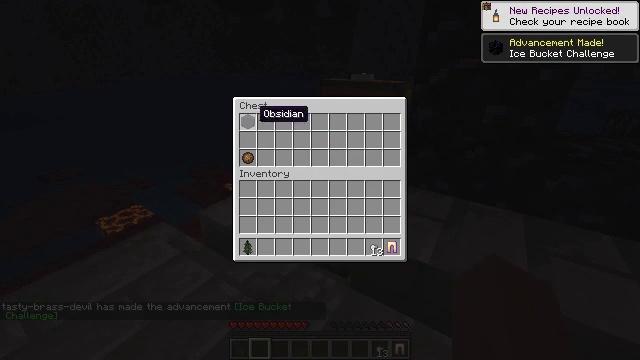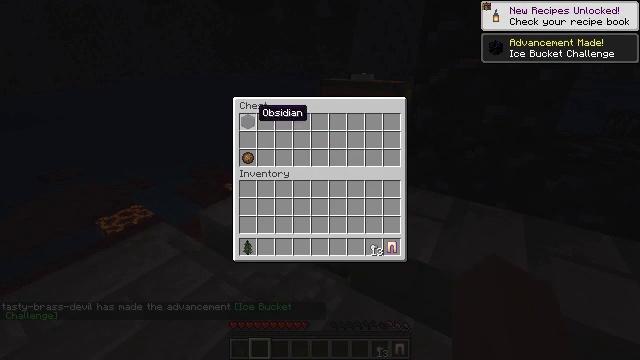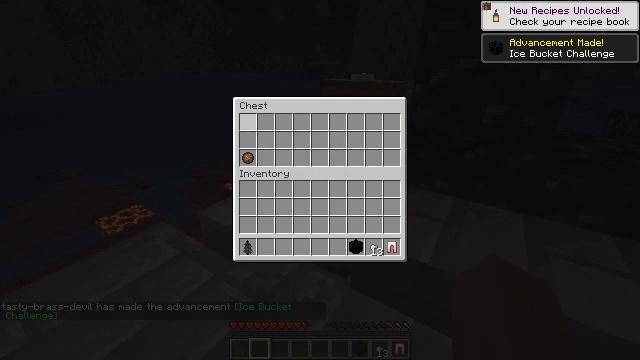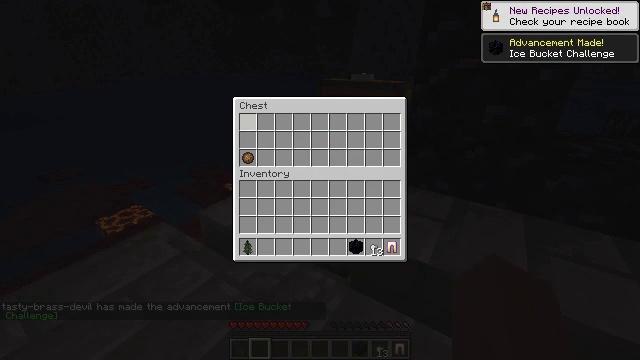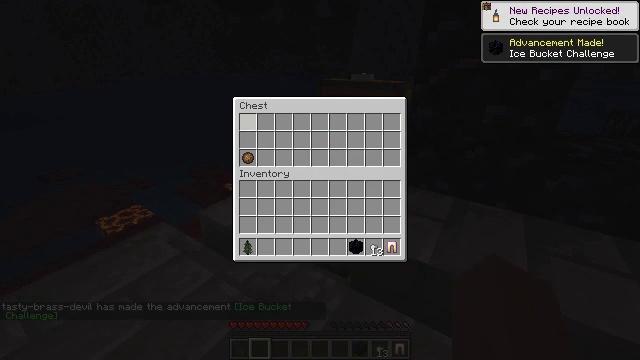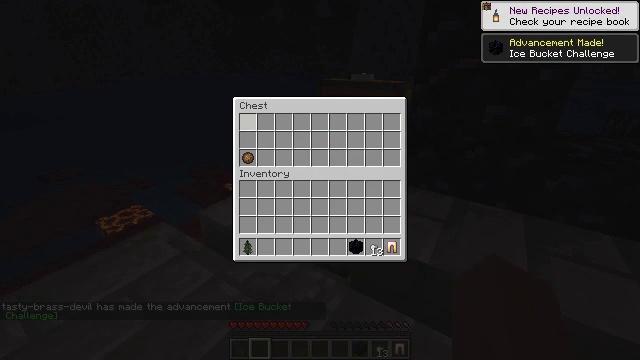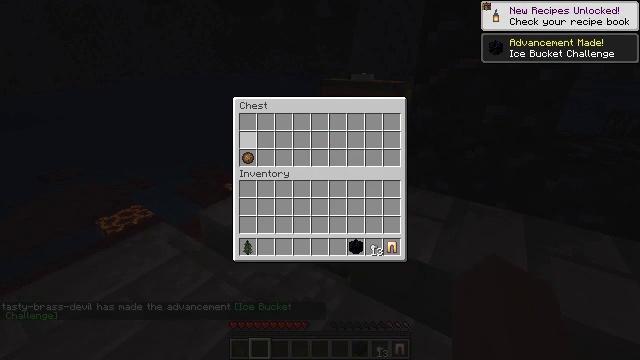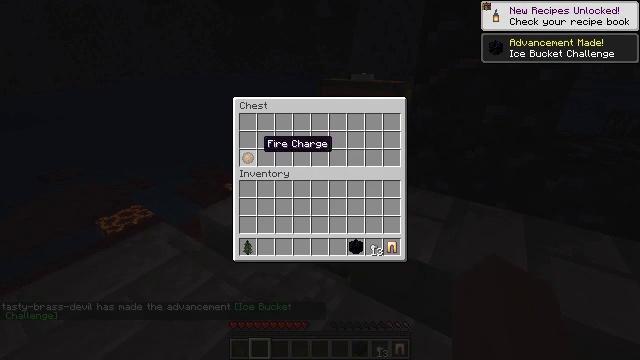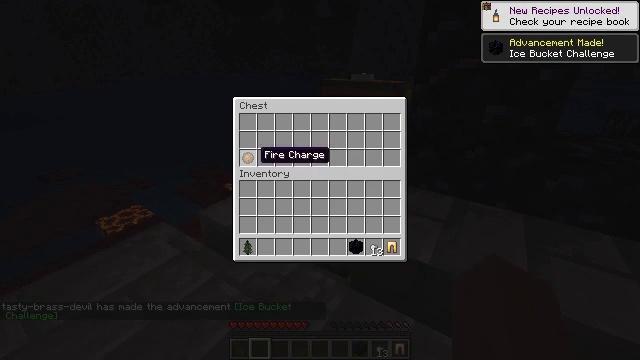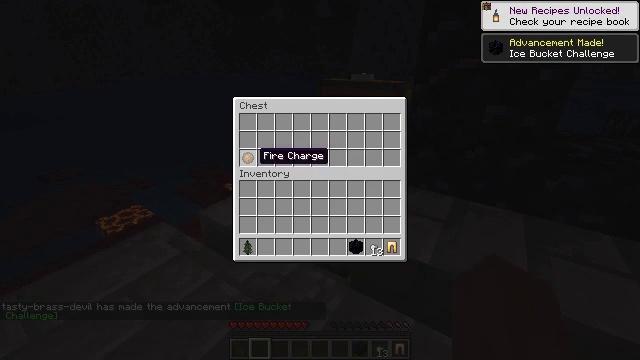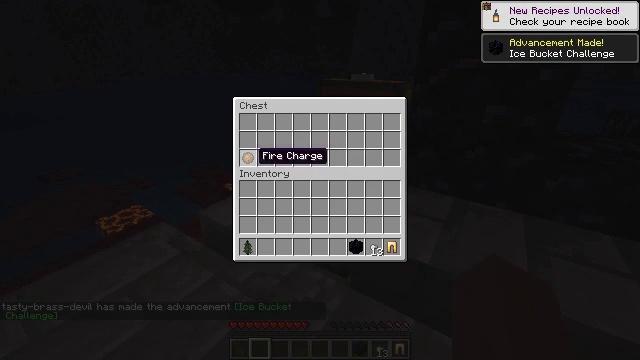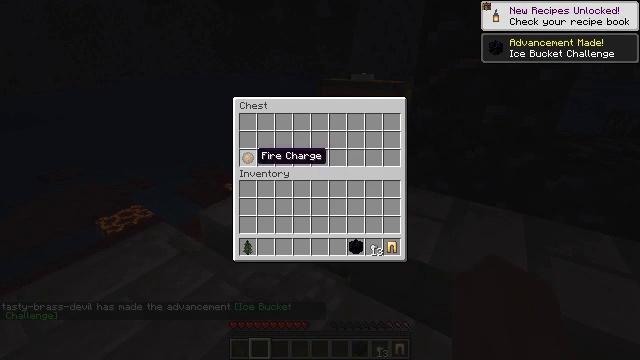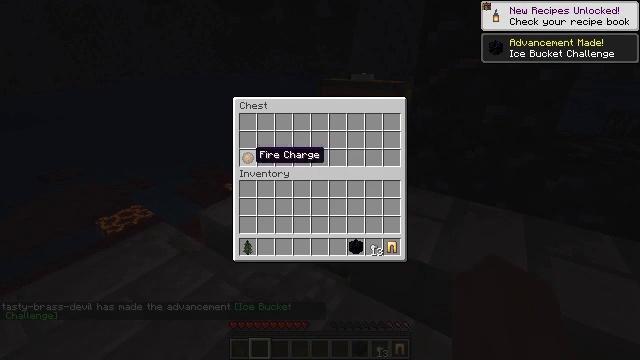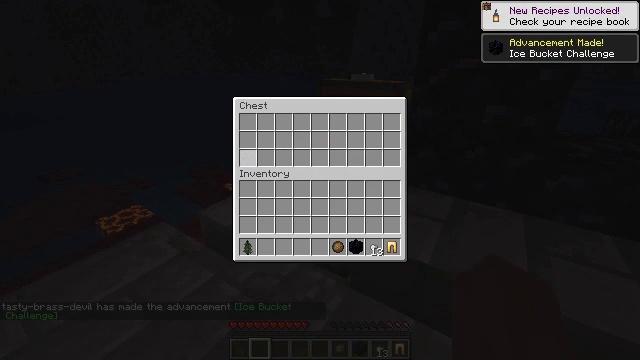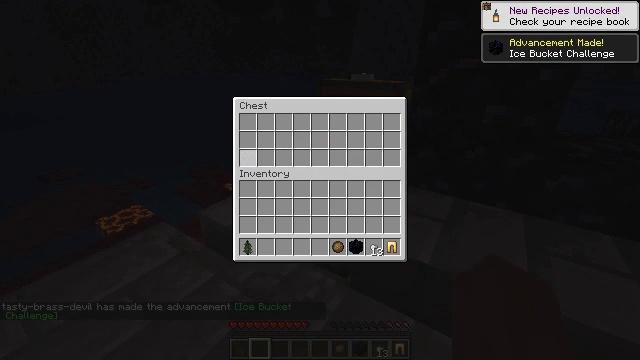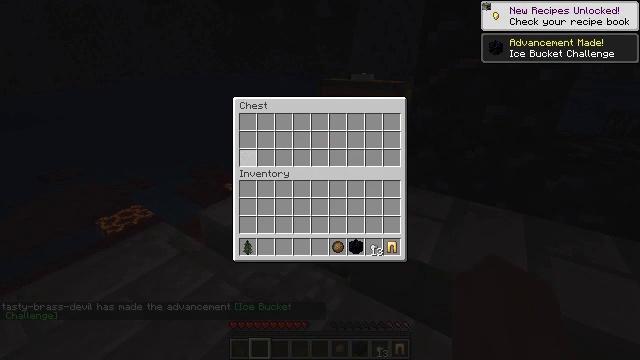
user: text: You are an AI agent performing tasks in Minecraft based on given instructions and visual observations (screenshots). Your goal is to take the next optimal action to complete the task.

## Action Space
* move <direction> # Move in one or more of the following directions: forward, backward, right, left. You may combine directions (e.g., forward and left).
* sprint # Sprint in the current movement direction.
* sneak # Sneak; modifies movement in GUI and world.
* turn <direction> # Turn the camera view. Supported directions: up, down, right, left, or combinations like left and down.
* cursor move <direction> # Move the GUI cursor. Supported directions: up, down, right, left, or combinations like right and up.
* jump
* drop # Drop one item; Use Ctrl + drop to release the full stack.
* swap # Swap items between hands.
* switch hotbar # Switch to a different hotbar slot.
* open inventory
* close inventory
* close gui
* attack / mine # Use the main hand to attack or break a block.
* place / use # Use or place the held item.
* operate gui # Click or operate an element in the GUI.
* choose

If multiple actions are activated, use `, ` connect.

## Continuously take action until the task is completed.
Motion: motion action
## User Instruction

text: Gather the sea lantern with a pickaxe.
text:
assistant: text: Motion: sneak
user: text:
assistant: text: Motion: sneak, operate gui
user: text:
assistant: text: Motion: sneak, operate gui
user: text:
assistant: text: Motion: sneak, operate gui
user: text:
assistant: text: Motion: sneak
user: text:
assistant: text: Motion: sneak, cursor move down
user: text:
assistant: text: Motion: sneak, cursor move down
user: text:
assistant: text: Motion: sneak, cursor move down
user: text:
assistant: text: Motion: sneak
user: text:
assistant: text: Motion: sneak
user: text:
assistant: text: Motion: sneak
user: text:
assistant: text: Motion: sneak
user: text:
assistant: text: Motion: sneak, operate gui
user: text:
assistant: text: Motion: sneak, operate gui
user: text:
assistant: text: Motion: sneak, operate gui
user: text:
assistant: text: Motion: sneak
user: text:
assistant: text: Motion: sneak
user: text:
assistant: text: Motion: sneak
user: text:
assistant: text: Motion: sneak
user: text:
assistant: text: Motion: sneak
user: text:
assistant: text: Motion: sneak
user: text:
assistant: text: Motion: sneak
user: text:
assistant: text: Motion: no_op
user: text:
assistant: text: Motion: no_op
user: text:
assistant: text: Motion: no_op
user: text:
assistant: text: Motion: no_op
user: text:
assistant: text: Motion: no_op
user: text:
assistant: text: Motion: close gui
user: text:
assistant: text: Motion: no_op
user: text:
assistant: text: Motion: turn right